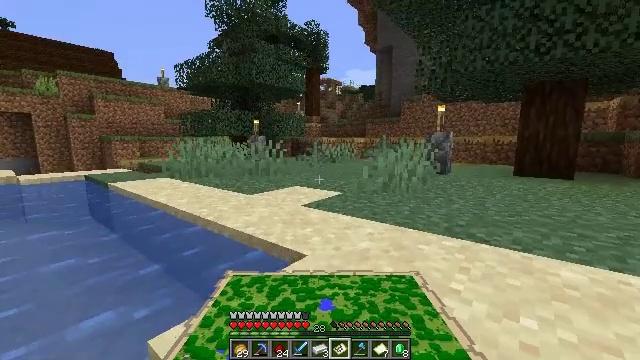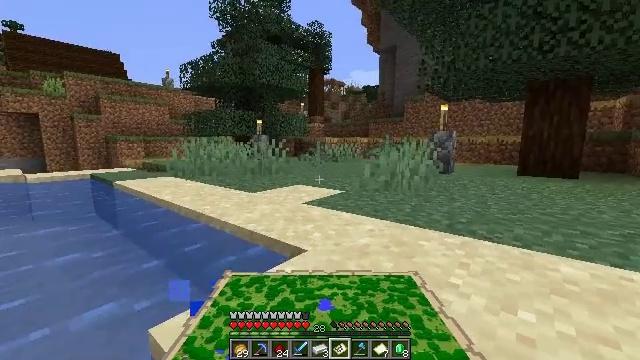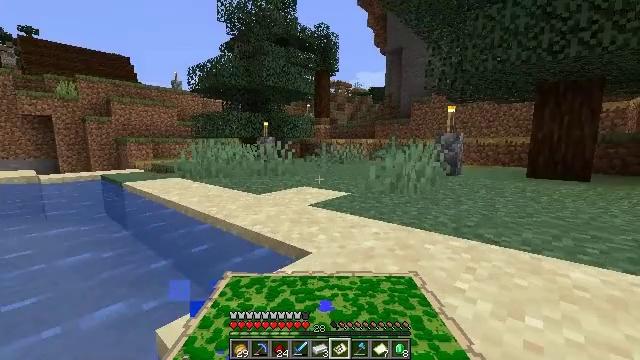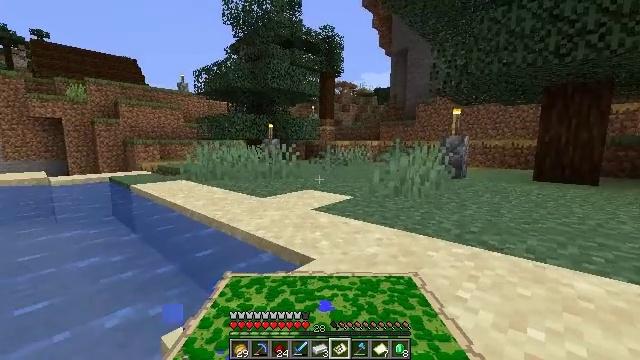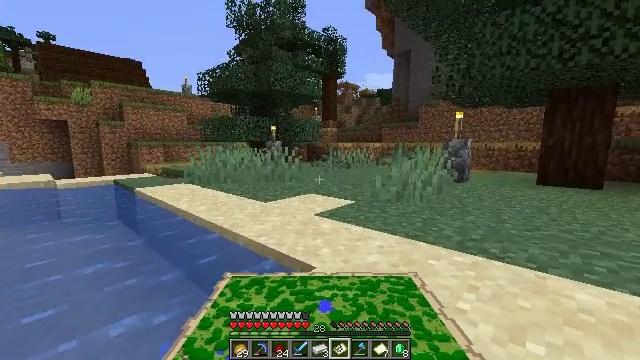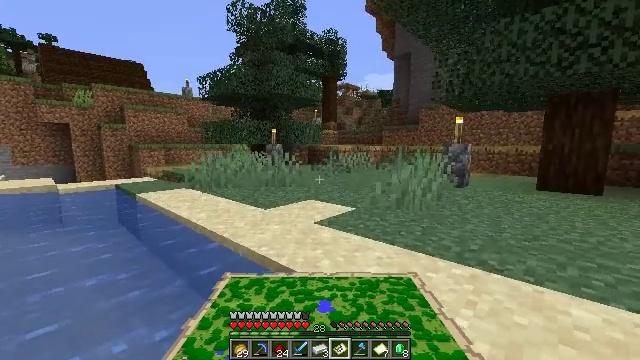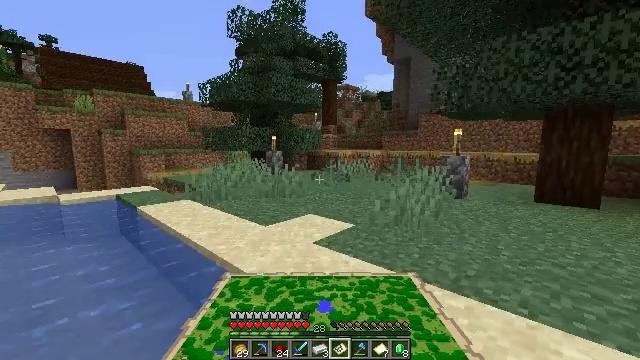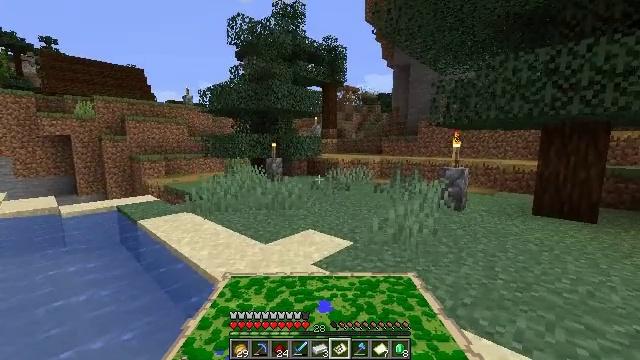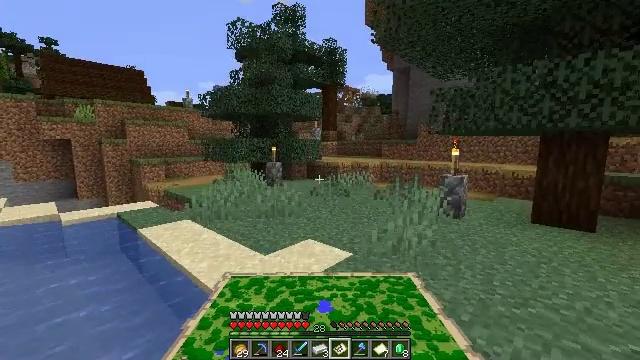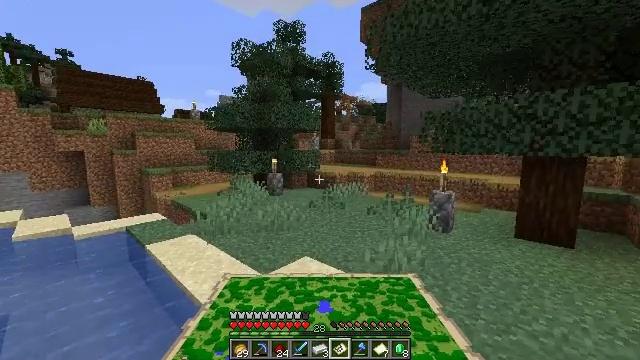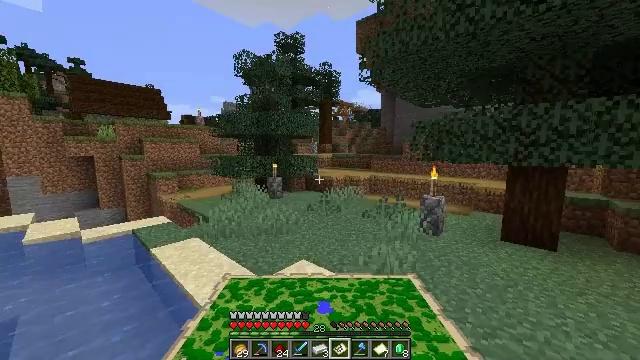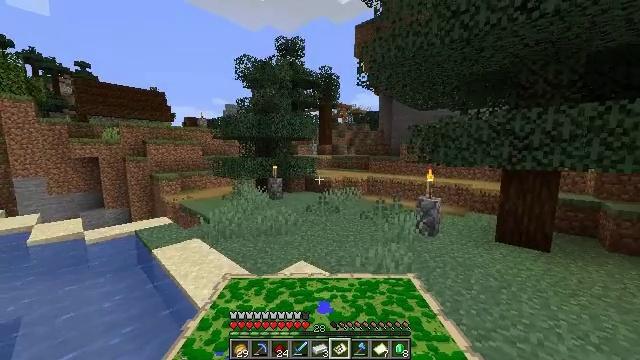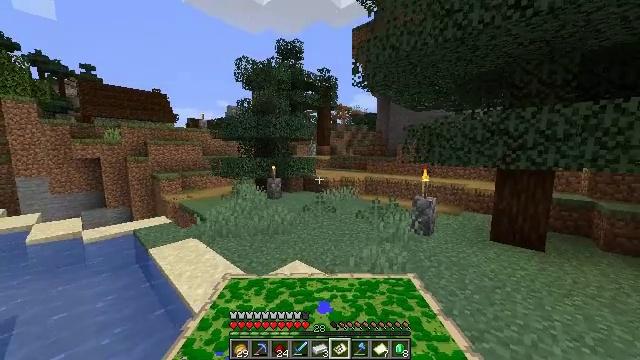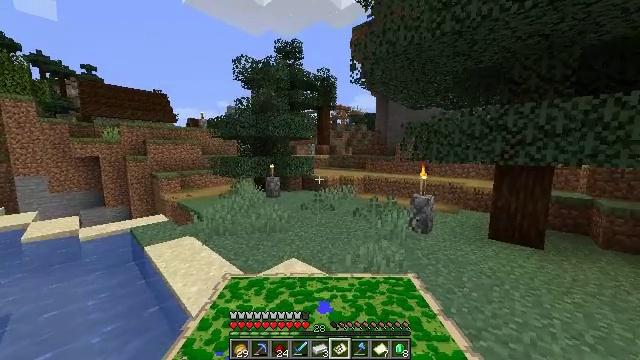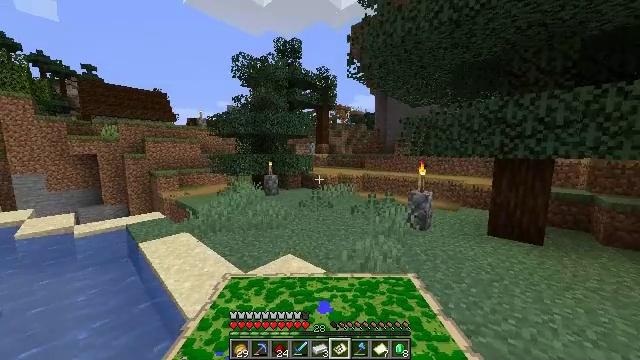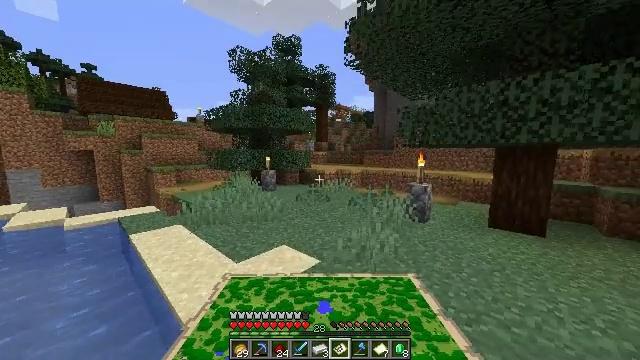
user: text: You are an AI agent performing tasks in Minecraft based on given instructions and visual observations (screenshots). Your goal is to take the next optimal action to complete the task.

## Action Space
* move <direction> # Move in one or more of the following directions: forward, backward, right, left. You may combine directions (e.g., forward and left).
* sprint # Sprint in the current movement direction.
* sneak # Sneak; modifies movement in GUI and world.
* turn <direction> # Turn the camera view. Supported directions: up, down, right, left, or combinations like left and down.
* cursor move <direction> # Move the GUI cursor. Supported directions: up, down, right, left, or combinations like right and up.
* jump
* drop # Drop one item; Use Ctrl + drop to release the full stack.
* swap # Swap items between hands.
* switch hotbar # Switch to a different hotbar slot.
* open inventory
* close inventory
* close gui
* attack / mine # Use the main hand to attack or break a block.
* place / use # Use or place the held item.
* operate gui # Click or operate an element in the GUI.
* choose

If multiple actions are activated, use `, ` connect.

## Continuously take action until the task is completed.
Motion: motion action
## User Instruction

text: Craft the item frame with sticks and leather.
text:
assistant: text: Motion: move forward and move right, sprint, jump
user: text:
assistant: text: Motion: move forward and move right, turn left, jump
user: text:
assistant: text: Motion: move forward and move right, turn left, jump
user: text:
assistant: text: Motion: move forward and move right, jump
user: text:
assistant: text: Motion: move forward and move right, sprint, jump
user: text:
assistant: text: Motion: move forward and move right, sprint, jump
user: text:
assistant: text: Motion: move forward and move right, sprint, jump
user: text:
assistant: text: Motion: move forward and move right, sprint, jump
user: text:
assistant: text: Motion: move forward and move right, jump
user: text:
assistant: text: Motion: move forward and move right, jump
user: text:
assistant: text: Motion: move forward and move right, jump
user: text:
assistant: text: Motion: move forward and move right, jump
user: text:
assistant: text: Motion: move forward and move right, jump
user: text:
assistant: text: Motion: move forward, jump
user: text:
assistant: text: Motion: move forward, jump
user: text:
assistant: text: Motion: move forward, sprint, jump
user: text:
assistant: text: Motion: move forward, sprint, jump
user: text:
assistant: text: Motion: move forward, sprint, jump
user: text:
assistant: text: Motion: move forward, sprint, jump
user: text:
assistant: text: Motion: move forward, jump
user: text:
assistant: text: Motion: move forward, jump
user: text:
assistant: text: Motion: move forward, jump
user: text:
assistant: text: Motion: move forward, jump
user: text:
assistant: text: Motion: move forward, jump
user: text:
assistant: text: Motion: move forward, jump
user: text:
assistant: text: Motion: move forward, jump
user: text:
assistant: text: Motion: move forward, sprint, jump
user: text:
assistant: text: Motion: move forward, sprint, jump
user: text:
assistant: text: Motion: move forward, sprint, jump
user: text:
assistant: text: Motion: move forward, sprint, jump